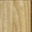
Piece: xx